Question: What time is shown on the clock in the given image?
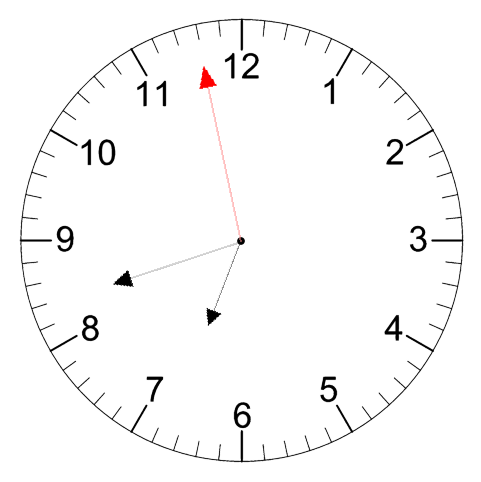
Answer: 06:41:58